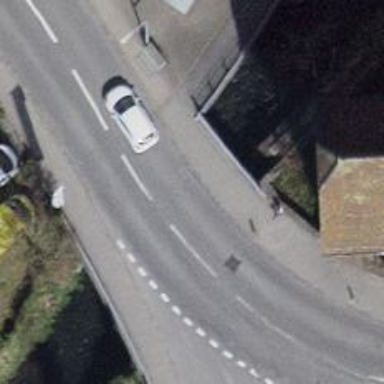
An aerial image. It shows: Sidewalk on bridge.